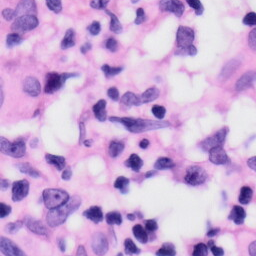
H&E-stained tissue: Skin